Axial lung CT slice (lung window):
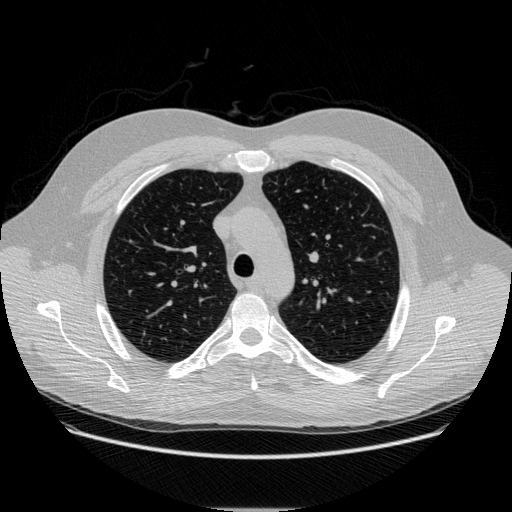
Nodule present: no